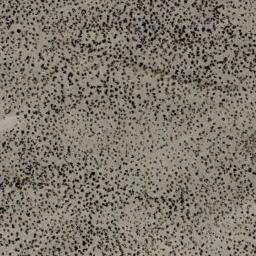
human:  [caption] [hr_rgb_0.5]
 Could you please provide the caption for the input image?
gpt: There are several trees and some weeds in this desert .

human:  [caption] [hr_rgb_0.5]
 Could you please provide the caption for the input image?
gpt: A lot of dense small chaparrals grow in the desert .

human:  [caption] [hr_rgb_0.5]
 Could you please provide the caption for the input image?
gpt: Chaparral is evenly distributed on the sand .

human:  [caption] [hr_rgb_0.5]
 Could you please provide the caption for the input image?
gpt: The chaparral is consist of dense green bushes on the desert .

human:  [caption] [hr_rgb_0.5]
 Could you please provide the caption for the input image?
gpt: The vegetation in the chaparral is approximately the same size .